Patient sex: M
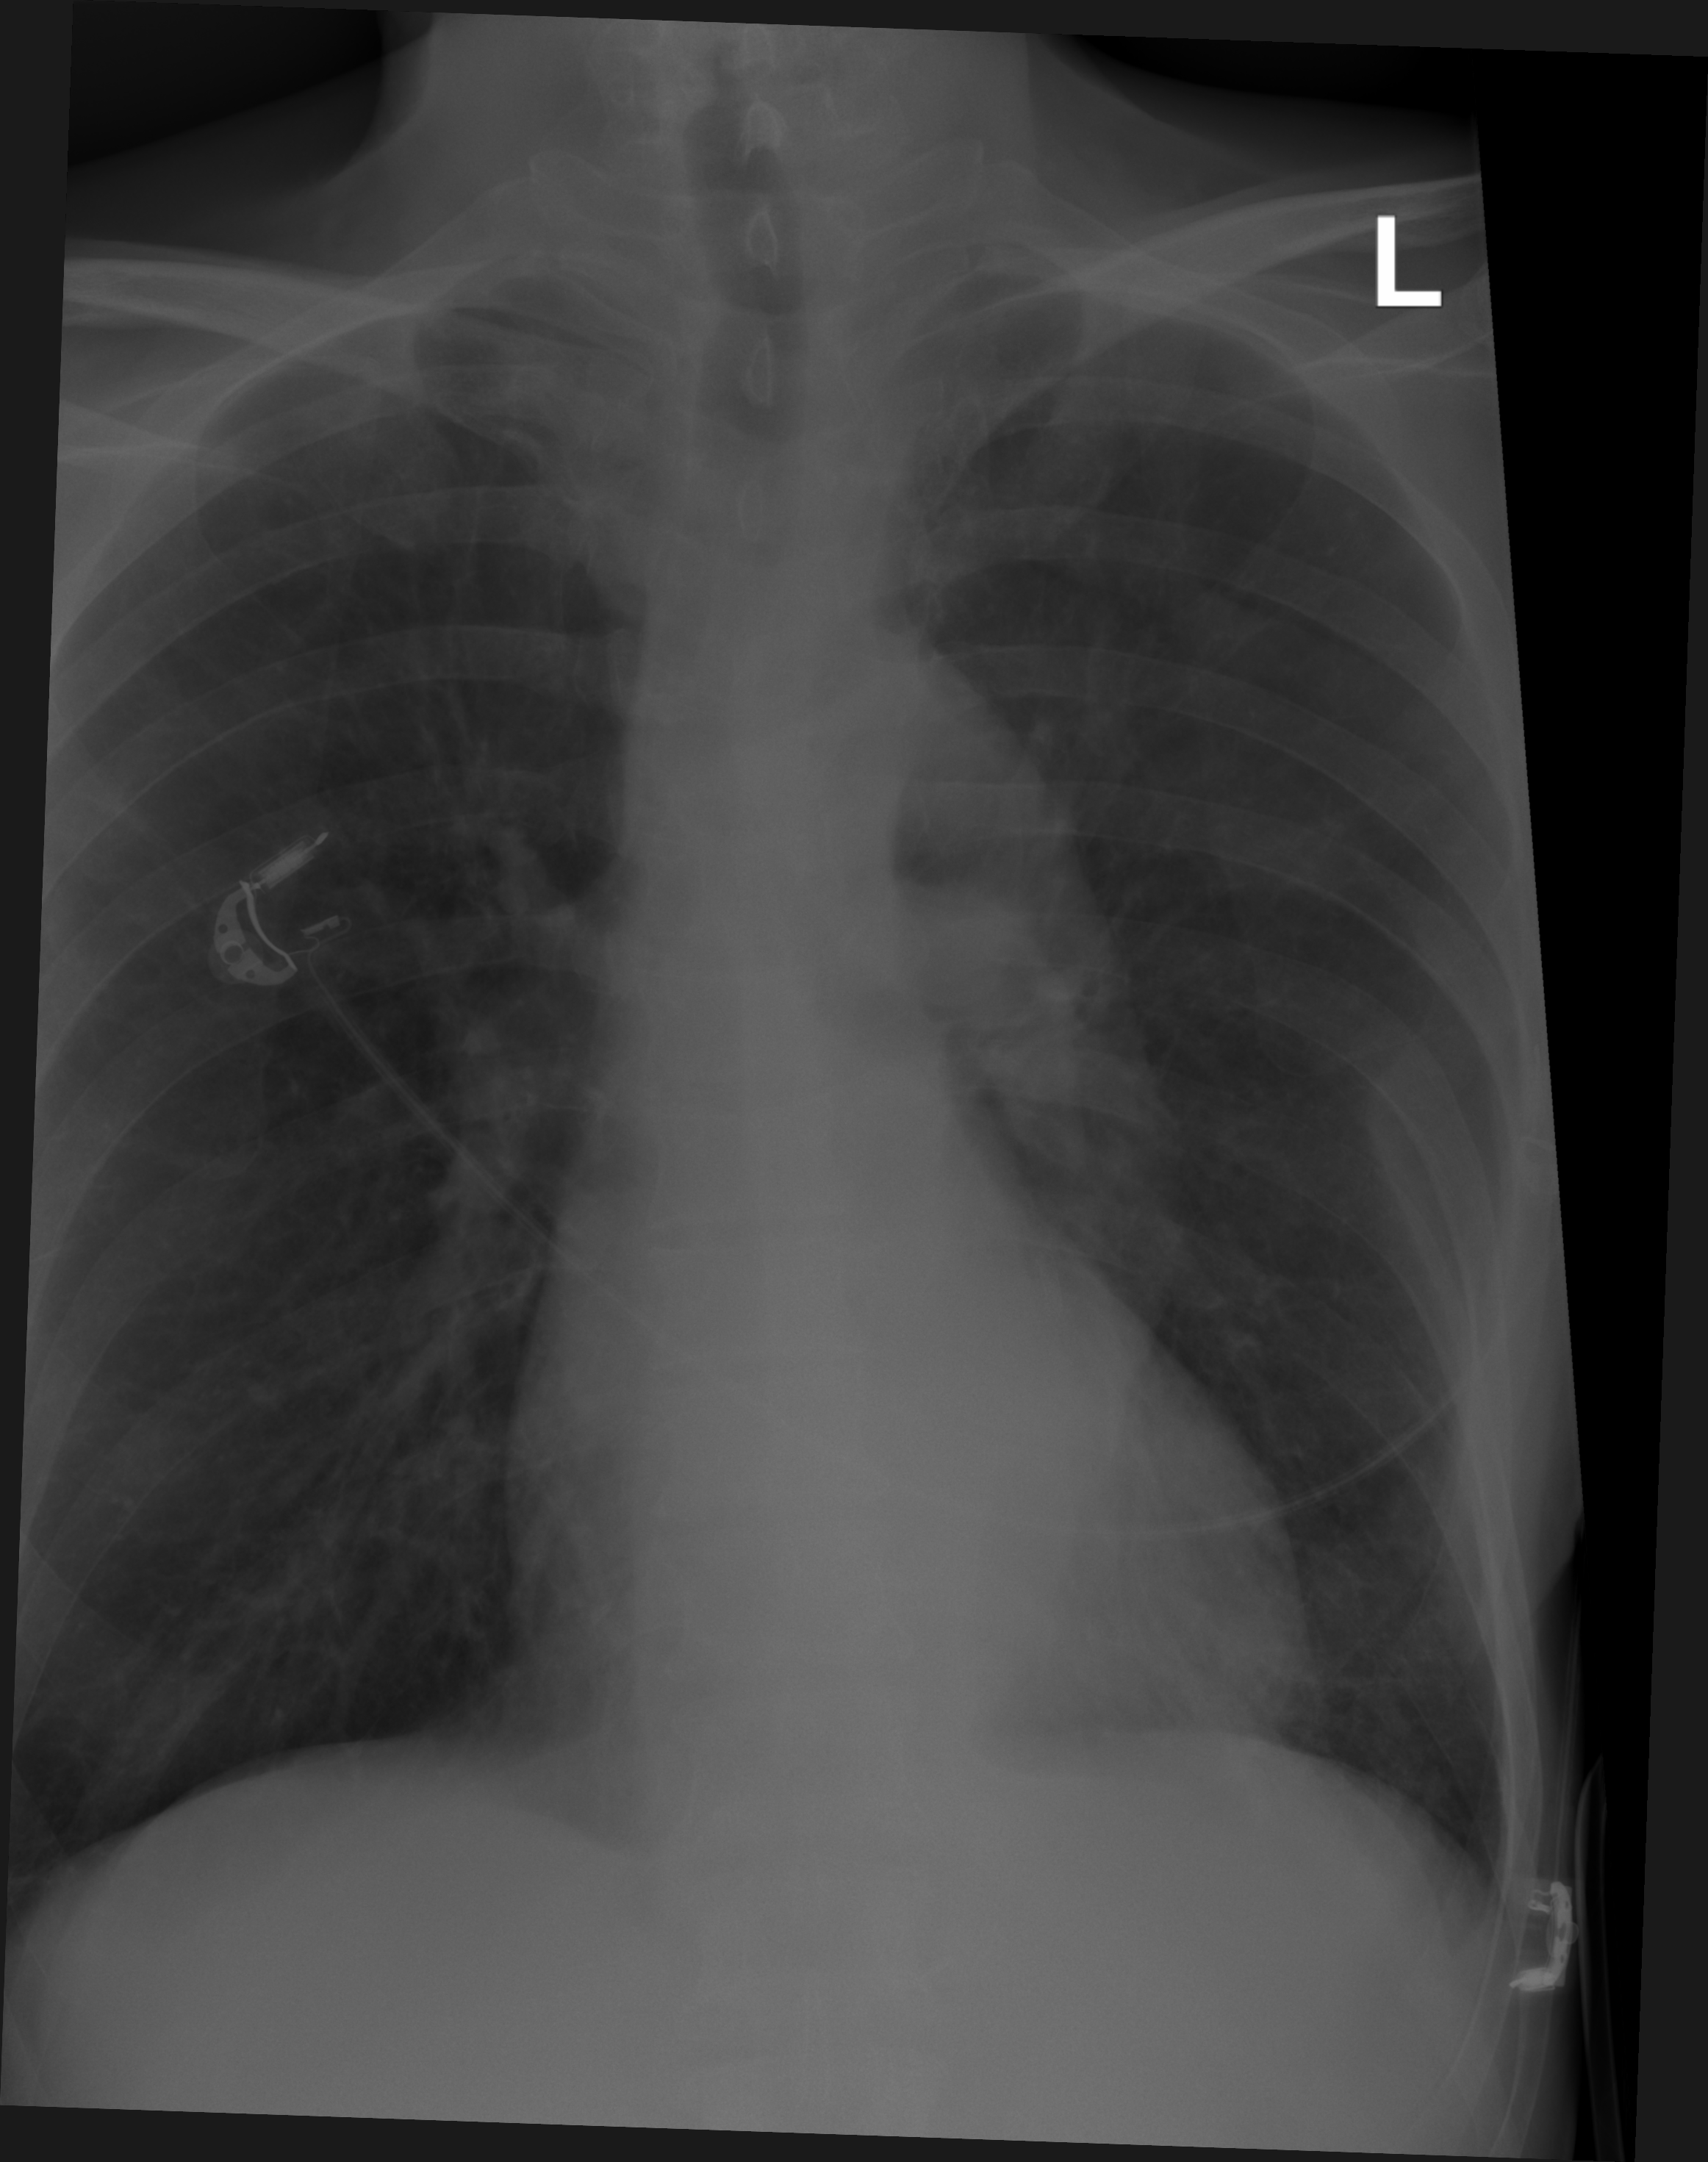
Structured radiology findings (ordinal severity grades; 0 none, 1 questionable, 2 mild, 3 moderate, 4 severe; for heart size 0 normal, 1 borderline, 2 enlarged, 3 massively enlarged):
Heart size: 0
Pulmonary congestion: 2
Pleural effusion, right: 0
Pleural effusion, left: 0
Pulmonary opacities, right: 0
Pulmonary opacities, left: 1
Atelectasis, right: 0
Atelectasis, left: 2